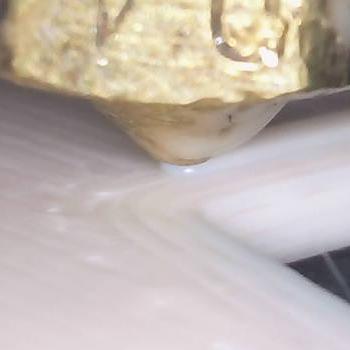
Flow rate: 283%